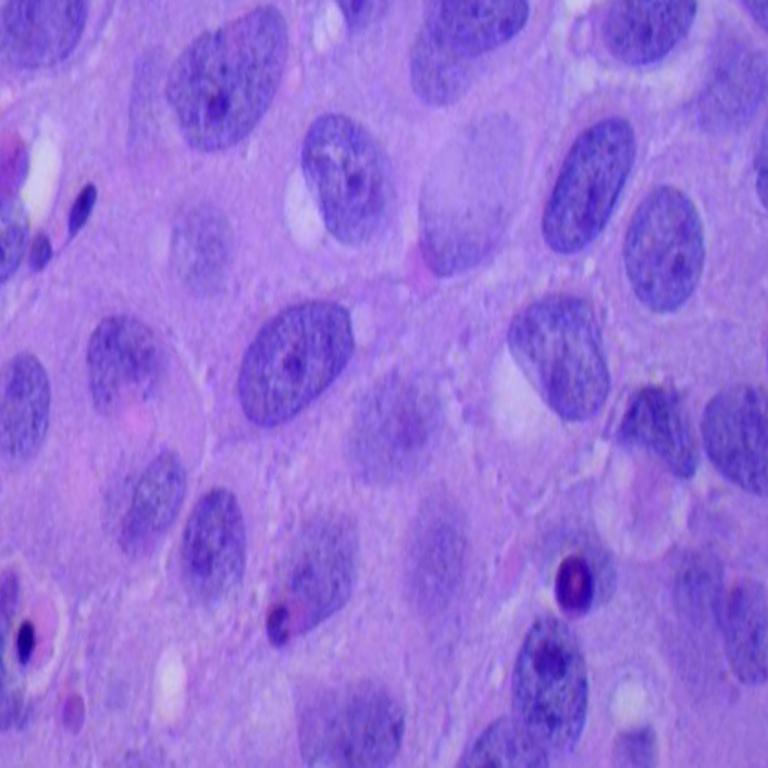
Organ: lung
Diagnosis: squamous carcinomas